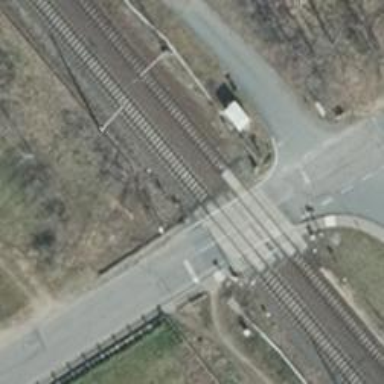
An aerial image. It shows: Level crossing with lights and saltire.